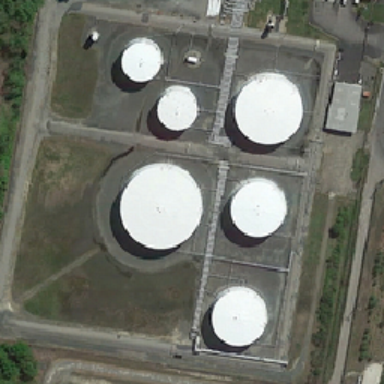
This is a sewage treatment plant .